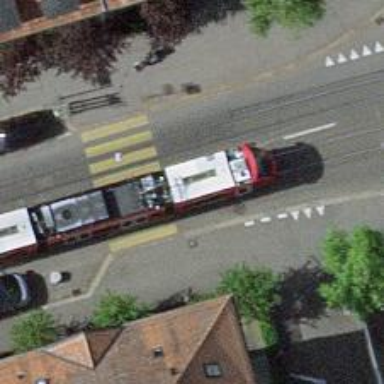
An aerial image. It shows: Tram railway with one electrified contact line.